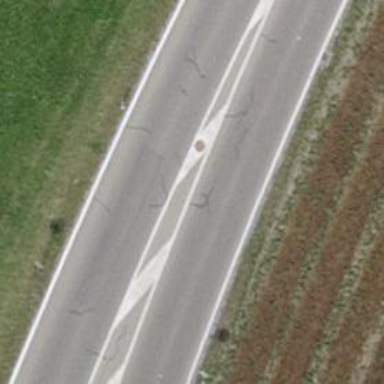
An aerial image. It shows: Secondary road with asphalt surface.